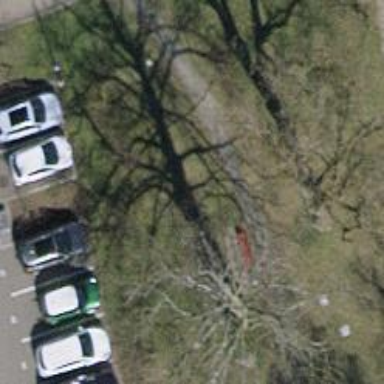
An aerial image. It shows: Bench.